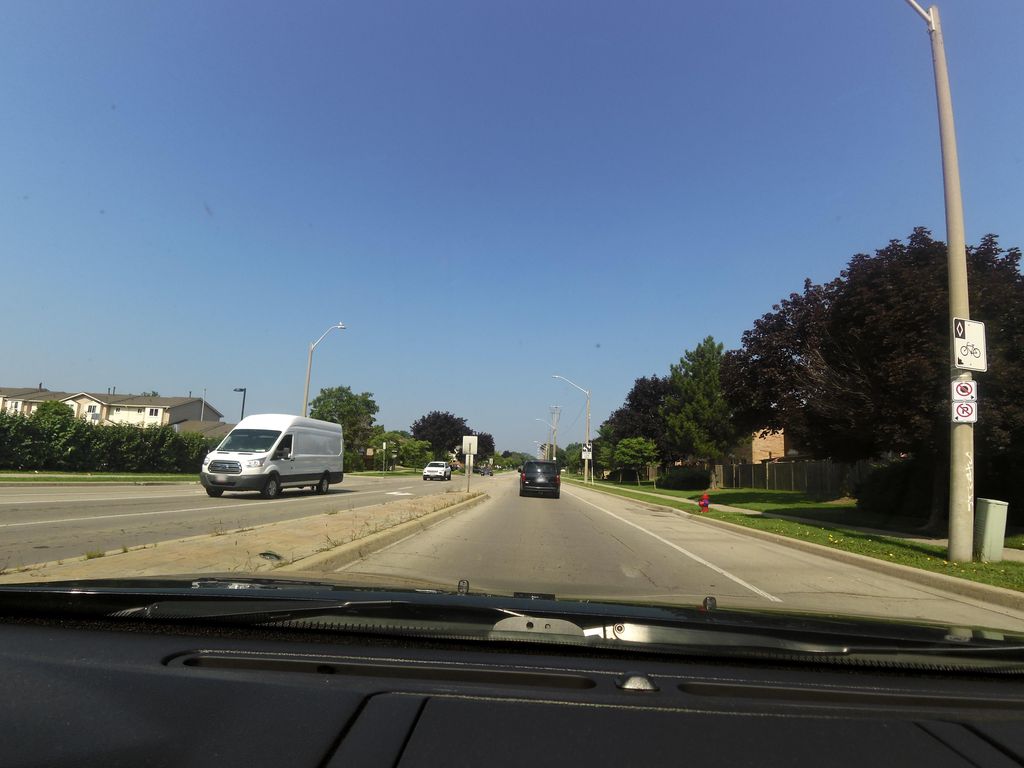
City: hamilton